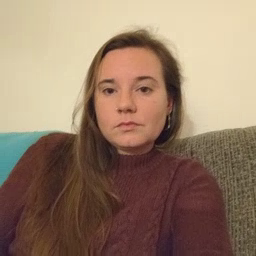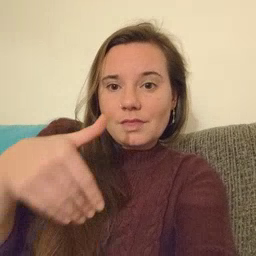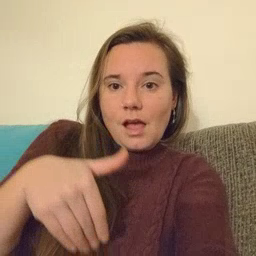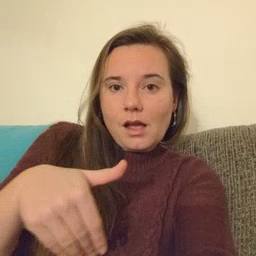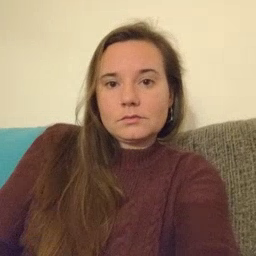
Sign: night